Interaction volume radius: 10 \u00c5
Interaction volume height: 25 \u00c5
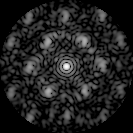
Disorder parameter: 0.5744